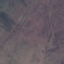
Land use / land cover class: HerbaceousVegetation